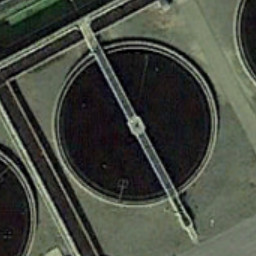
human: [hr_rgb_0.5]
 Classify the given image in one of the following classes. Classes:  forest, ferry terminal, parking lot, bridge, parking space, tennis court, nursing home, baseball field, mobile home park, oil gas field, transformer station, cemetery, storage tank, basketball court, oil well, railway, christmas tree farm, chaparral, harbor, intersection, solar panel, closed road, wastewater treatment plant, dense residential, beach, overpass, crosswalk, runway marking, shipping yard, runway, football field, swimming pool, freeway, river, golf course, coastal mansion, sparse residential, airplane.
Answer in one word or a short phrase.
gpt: wastewater treatment plant